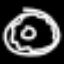
Label: donut